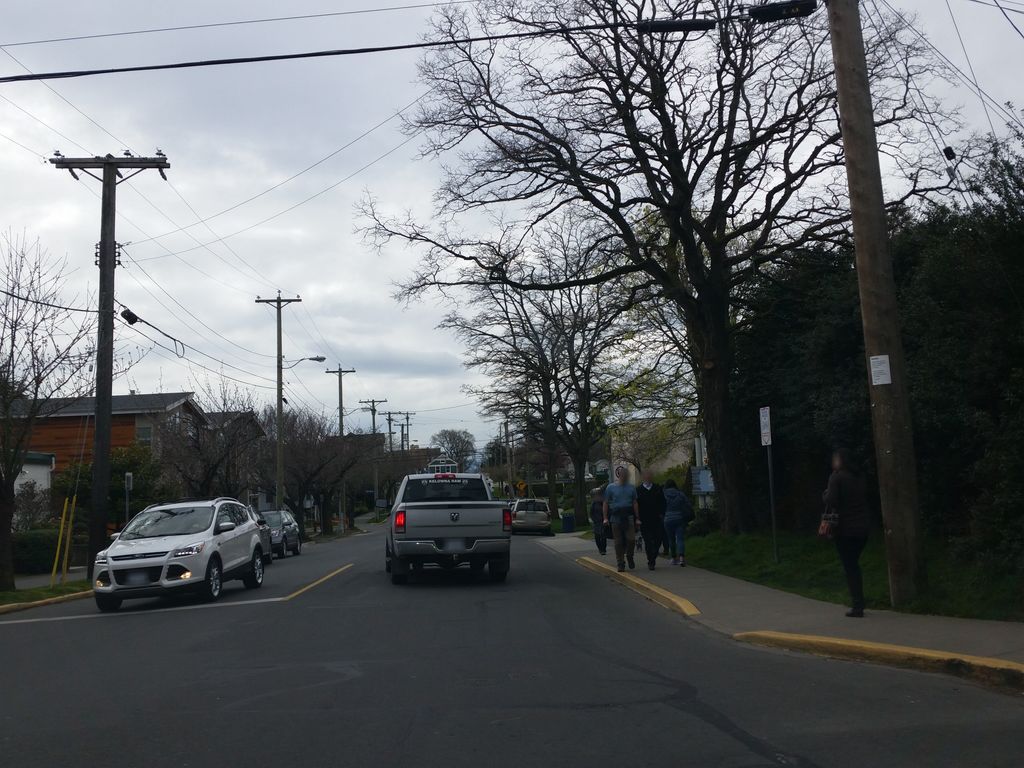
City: victoria